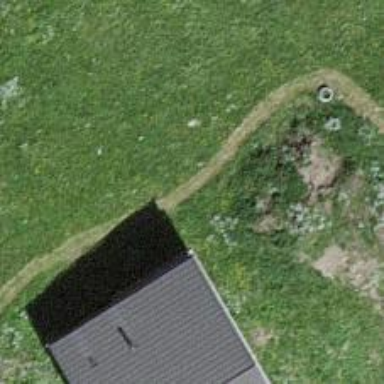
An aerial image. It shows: Grass track.